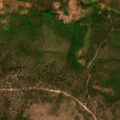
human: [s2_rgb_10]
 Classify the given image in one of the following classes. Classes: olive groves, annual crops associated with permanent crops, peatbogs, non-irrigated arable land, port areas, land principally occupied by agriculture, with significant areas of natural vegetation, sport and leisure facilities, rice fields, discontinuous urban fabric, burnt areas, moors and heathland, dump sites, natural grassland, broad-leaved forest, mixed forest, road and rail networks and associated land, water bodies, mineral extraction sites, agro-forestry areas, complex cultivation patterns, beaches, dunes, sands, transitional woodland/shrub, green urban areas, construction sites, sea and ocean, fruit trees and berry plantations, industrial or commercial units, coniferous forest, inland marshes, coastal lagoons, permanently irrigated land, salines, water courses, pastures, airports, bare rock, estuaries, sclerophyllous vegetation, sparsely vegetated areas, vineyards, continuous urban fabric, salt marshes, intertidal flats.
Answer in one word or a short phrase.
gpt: coniferous forest, mixed forest, transitional woodland/shrub